Question: I have created a simple node.js server example, running in my Debian server, at a local network.
It works when I access it locally, but doesn't when I use it's IP from other machine.

URL "<URL>" can't be found
I have other projects in this server, including a Apache at port 80.
Where is my mistake?
Is something else needed to do for this work?
Below is the server example:
'''
var http = require('http');
http.createServer(function (req, res) {
res.writeHead(200, {'Content-Type': 'text/plain'});
res.end('IT VORKS!
');
}).listen(3003, '127.0.0.1');
console.log('Server running at http://127.0.0.1:3003/');
'''
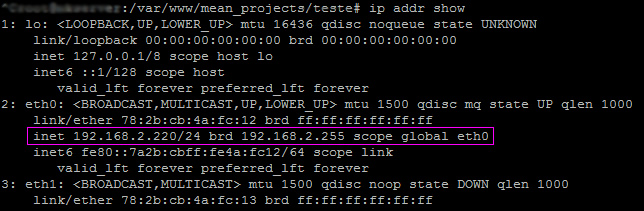
Answer: Try the following:
1. check firewall settings.
2. use .listen(3003, '192.168.2.220'); instead of .listen(3003, '127.0.0.1');